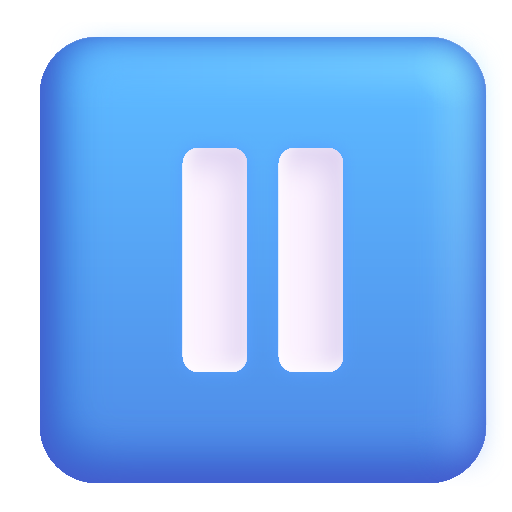
pause button color